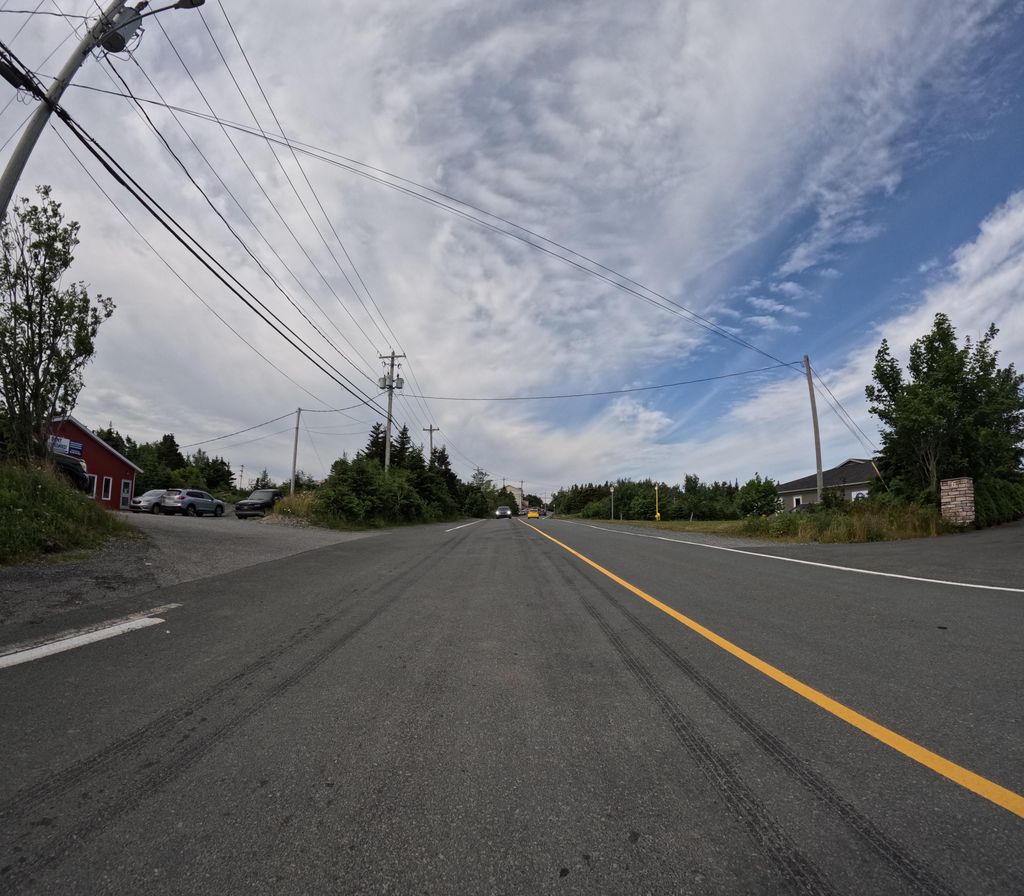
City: st_johns